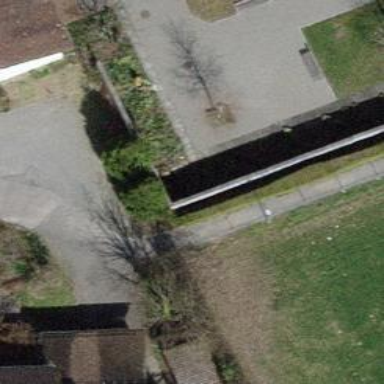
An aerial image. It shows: Footway with pebblestone surface.